Interaction volume radius: 5 \u00c5
Interaction volume height: 10 \u00c5
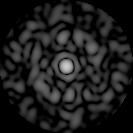
Disorder parameter: 0.8294